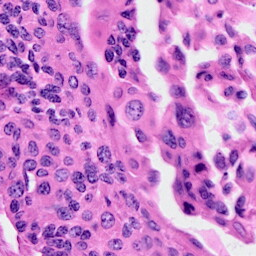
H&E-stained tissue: Cervix